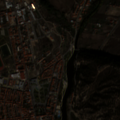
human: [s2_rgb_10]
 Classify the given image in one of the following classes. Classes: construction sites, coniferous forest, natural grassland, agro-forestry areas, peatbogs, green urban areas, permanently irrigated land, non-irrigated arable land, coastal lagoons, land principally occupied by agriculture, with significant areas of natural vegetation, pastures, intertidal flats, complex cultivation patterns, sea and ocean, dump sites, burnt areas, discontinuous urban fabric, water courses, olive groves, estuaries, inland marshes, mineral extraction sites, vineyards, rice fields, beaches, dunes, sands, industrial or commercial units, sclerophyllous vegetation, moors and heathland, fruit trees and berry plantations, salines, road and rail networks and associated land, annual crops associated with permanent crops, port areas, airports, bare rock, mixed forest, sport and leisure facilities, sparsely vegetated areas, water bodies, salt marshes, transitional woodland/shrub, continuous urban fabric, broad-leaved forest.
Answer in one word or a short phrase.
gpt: continuous urban fabric, discontinuous urban fabric, sport and leisure facilities, annual crops associated with permanent crops, complex cultivation patterns, land principally occupied by agriculture, with significant areas of natural vegetation, broad-leaved forest